Interaction volume radius: 5 \u00c5
Interaction volume height: 20 \u00c5
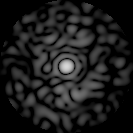
Disorder parameter: 0.8702